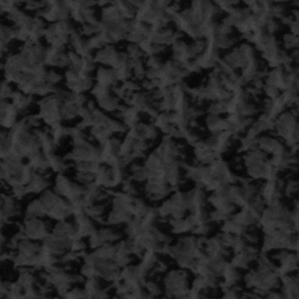
Label: frost